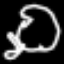
Label: frog